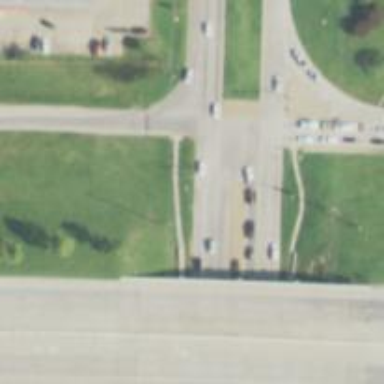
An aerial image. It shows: Crossing footway.